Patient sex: F
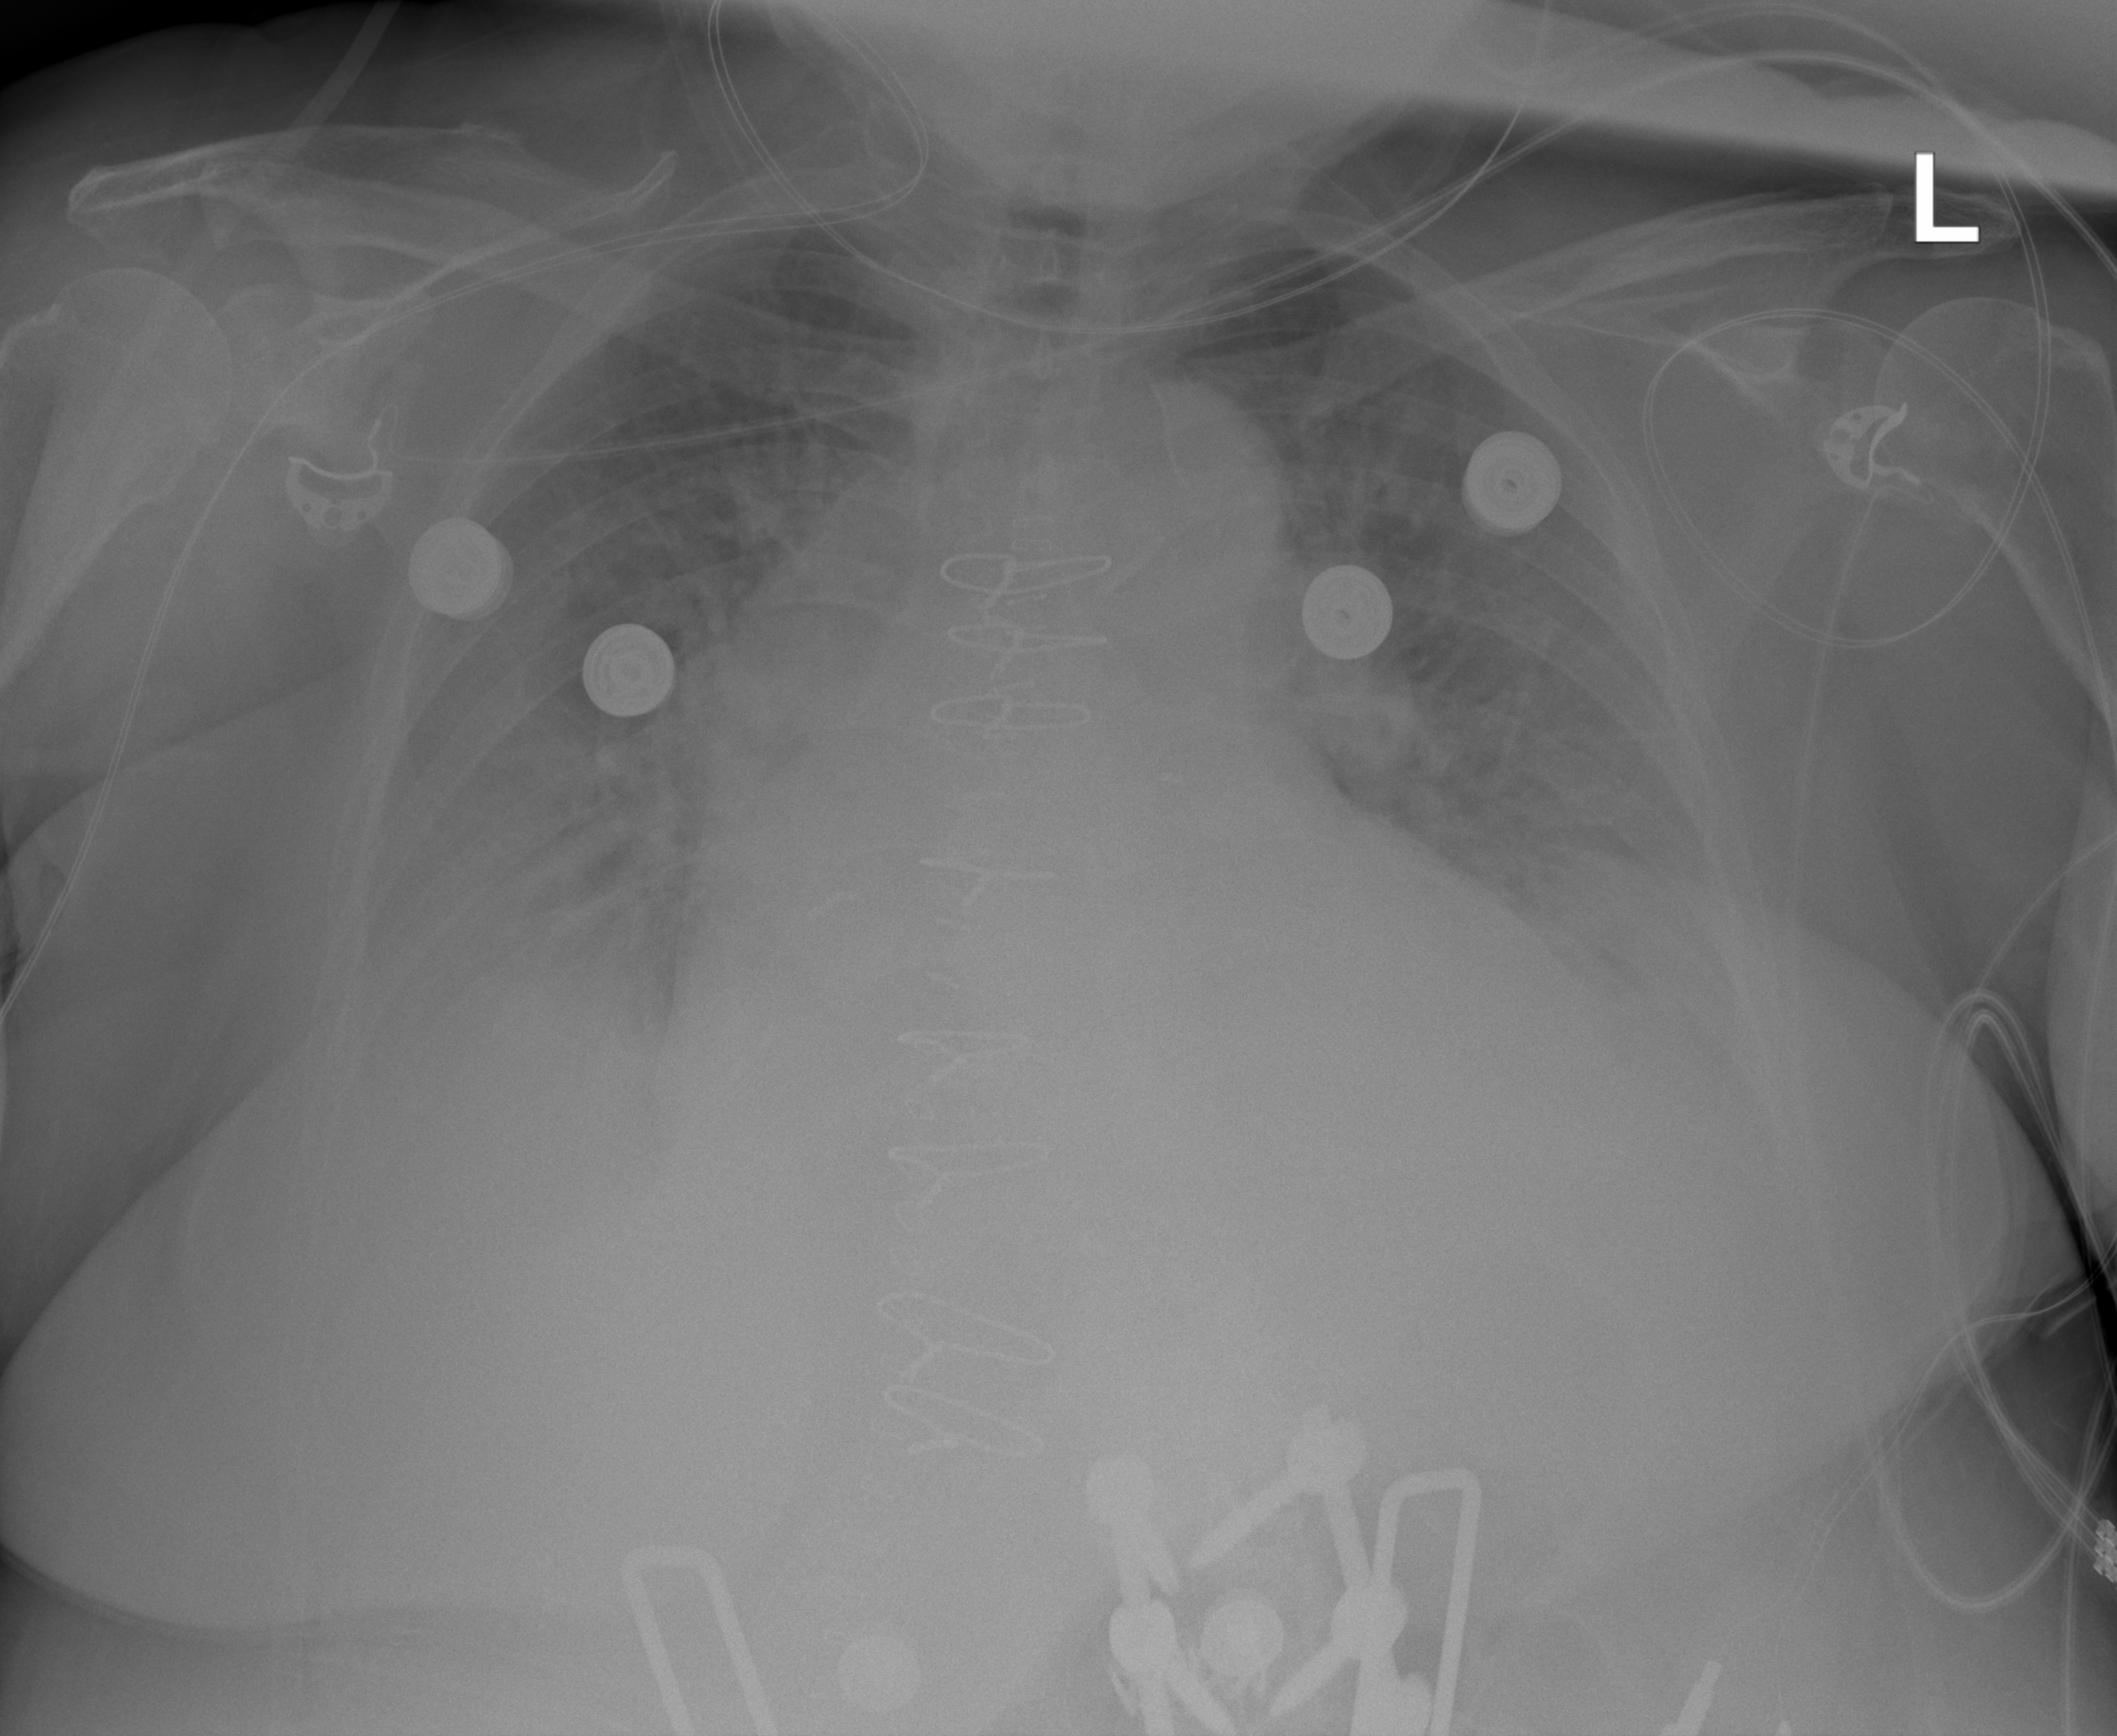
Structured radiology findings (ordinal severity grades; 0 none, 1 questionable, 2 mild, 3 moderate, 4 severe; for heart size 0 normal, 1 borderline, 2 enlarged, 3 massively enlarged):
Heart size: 2
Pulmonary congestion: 2
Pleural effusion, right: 3
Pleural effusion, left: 3
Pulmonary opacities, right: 2
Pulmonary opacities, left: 2
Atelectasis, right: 2
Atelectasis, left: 2